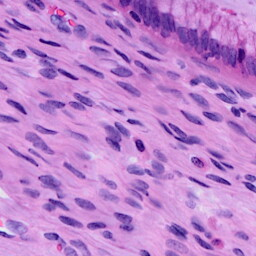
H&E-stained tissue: Cervix